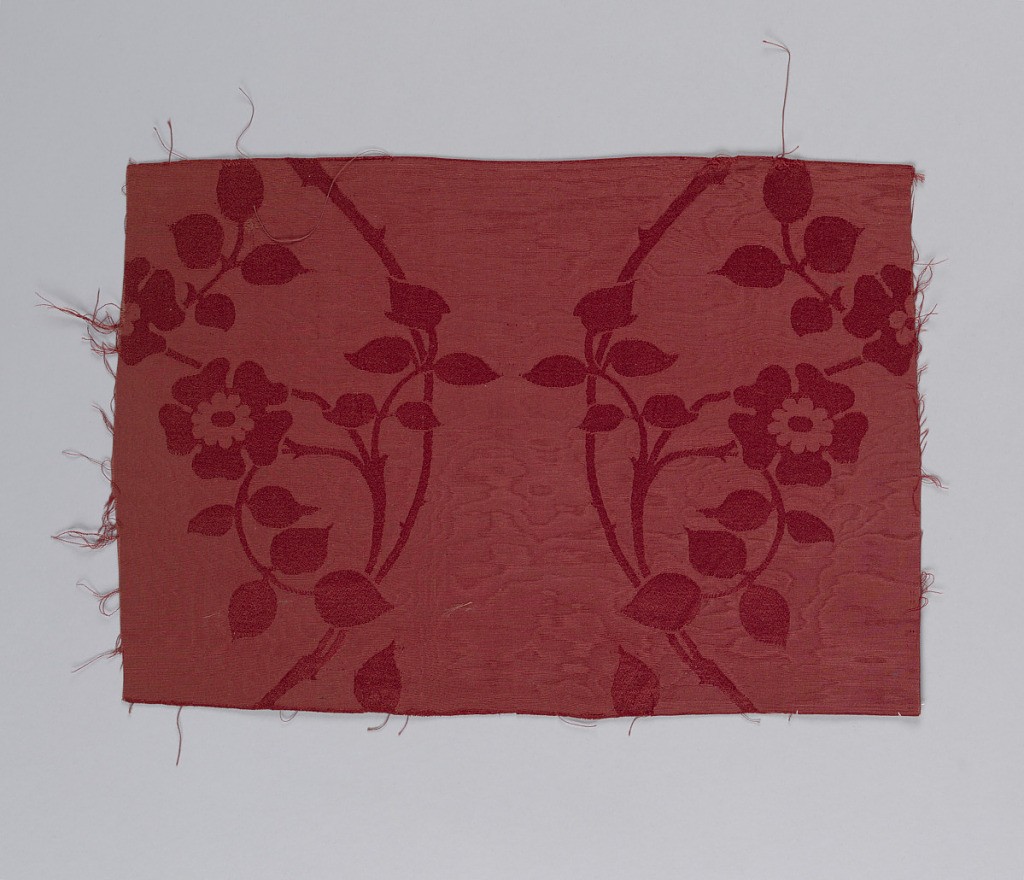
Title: Sample
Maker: Orinoka Mills, Philadelphia, Pennsylvania, USA
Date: ca. 1910
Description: Dark red morie effect ground with tone on tone flowers on a vine.